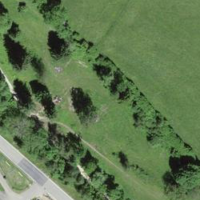
EUNIS habitat code: 52
Species observed at this site:
Aruncus dioicus